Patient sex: F
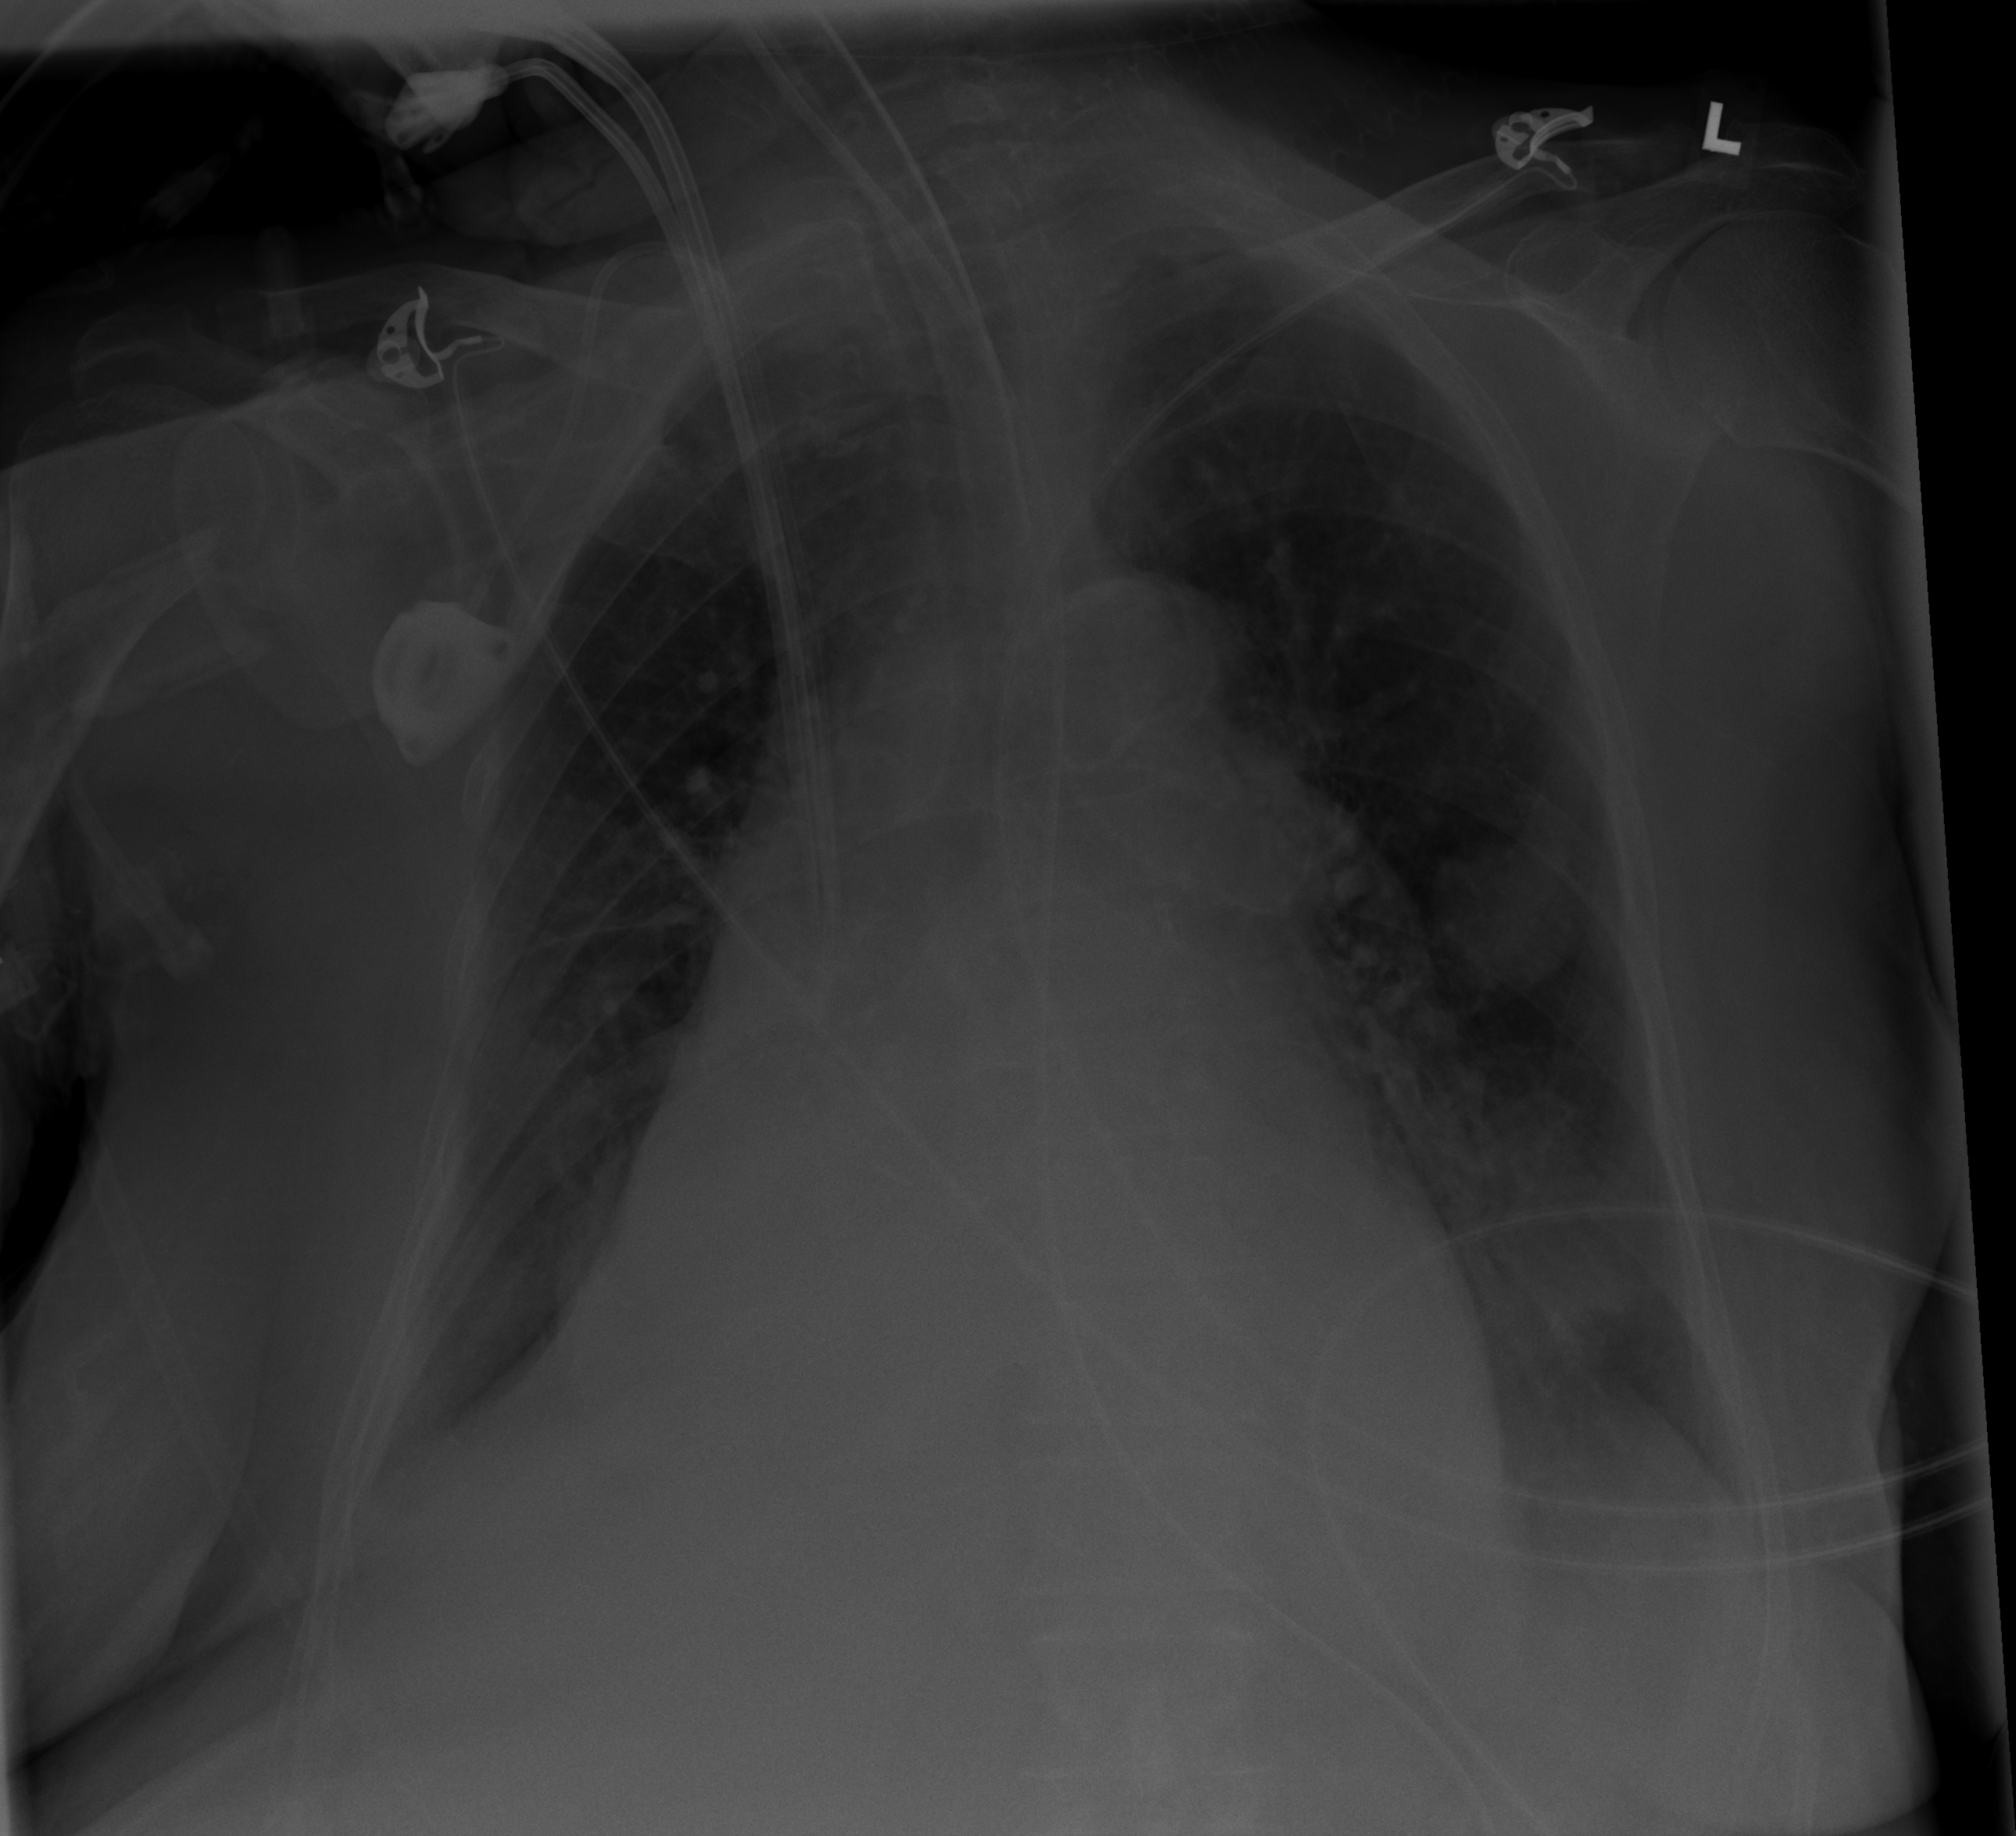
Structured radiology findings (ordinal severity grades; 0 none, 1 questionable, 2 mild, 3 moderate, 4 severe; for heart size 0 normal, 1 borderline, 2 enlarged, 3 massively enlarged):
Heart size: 3
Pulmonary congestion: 0
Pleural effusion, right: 2
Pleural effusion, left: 2
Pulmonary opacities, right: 1
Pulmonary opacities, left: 2
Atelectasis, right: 2
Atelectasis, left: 2